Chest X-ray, PA view. Patient: 16 years old, sex F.
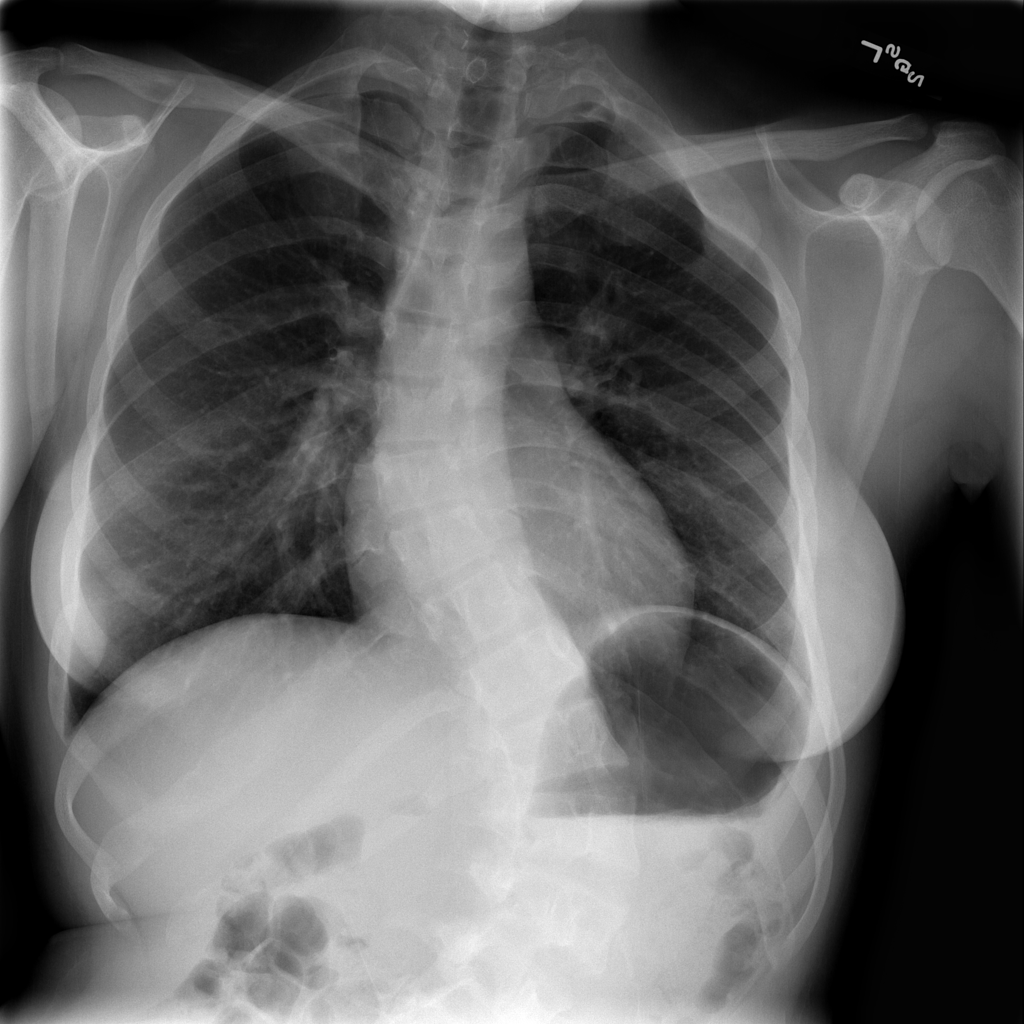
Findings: No Finding